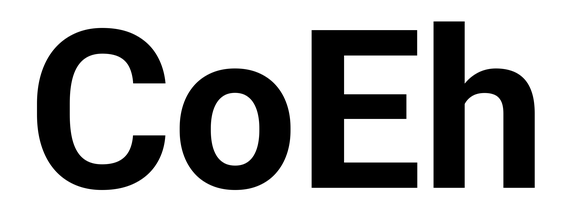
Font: Roboto_Bold